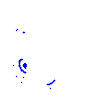
Particle: electron